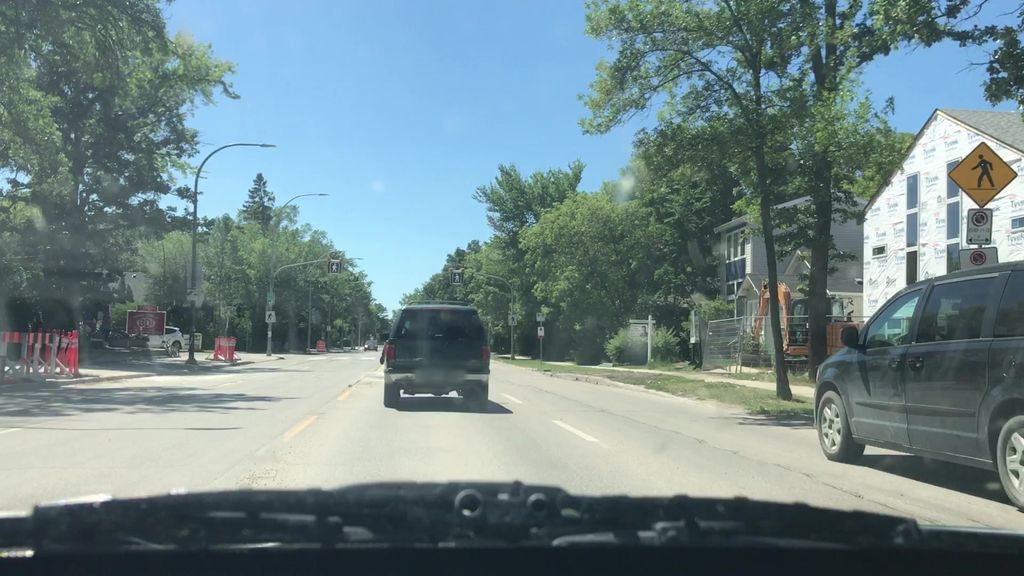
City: winnipeg